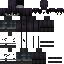
A female skeleton skin with dark skin, wearing brown long hair dressed in a black hoodie and black pants, featuring a closed mouth.